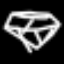
Label: diamond